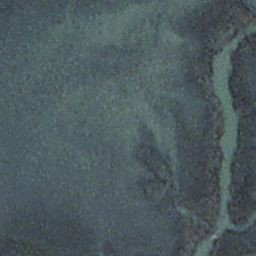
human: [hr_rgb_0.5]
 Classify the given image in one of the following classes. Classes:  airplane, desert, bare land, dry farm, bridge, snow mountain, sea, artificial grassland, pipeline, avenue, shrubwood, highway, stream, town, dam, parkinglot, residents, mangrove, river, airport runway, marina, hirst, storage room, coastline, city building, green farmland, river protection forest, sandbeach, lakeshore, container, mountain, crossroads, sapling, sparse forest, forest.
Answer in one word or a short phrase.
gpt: stream